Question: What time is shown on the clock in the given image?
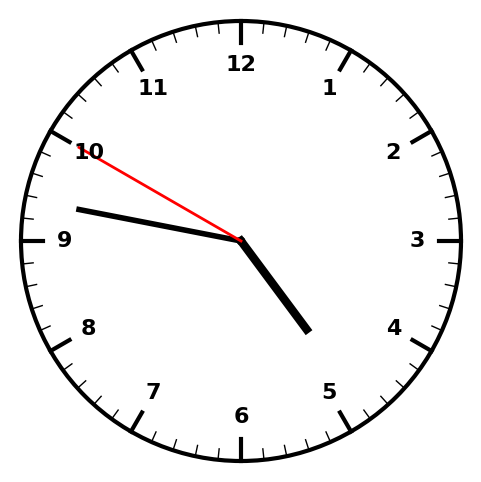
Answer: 04:46:50